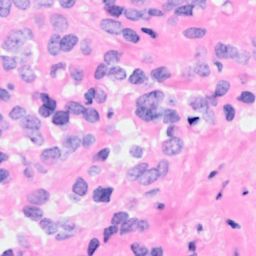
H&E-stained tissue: Breast